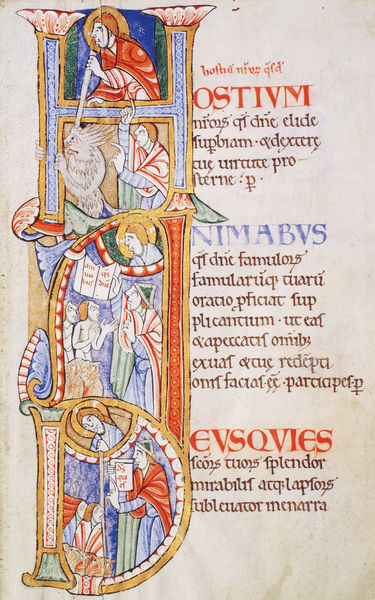
Titel: Einzelblatt aus dem Albani-Psalter
Institution: Köln, Schnütgen-Museum
Schlagwörter: adler, blau, vogel, gelb, menschen, finger, rot, tier, federn, gold, schrift, farbe, figuren, zeigen, buch, initialen, seite, schwert, text, initiale, pergament, prediger, heiligenschein, nimbus, christus, jesus, jesus christus, mittelalter, romanik, heiliger, löwe, heilige, einhorn, stechen, handschrift, erlöser, latein, bewohnt, buchmalerei, bestie, was, messias, gottessohn, sohn gottes, heilieger, christkind, vogelwesen, omnibus, a, d, h, christkönig, belehrungen, ostium, nimabus, eusquies, hostium, heilland, erretter, jesus von nazaret